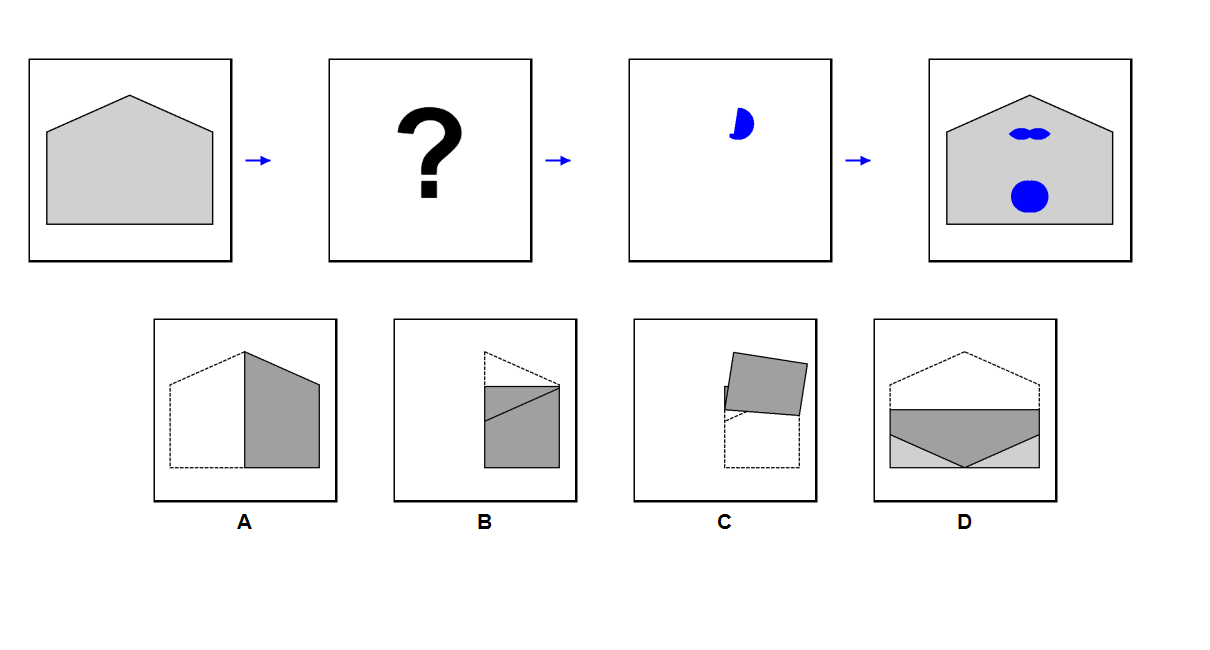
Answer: D